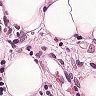
Metastatic tissue present: yes